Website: macys
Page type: receipt
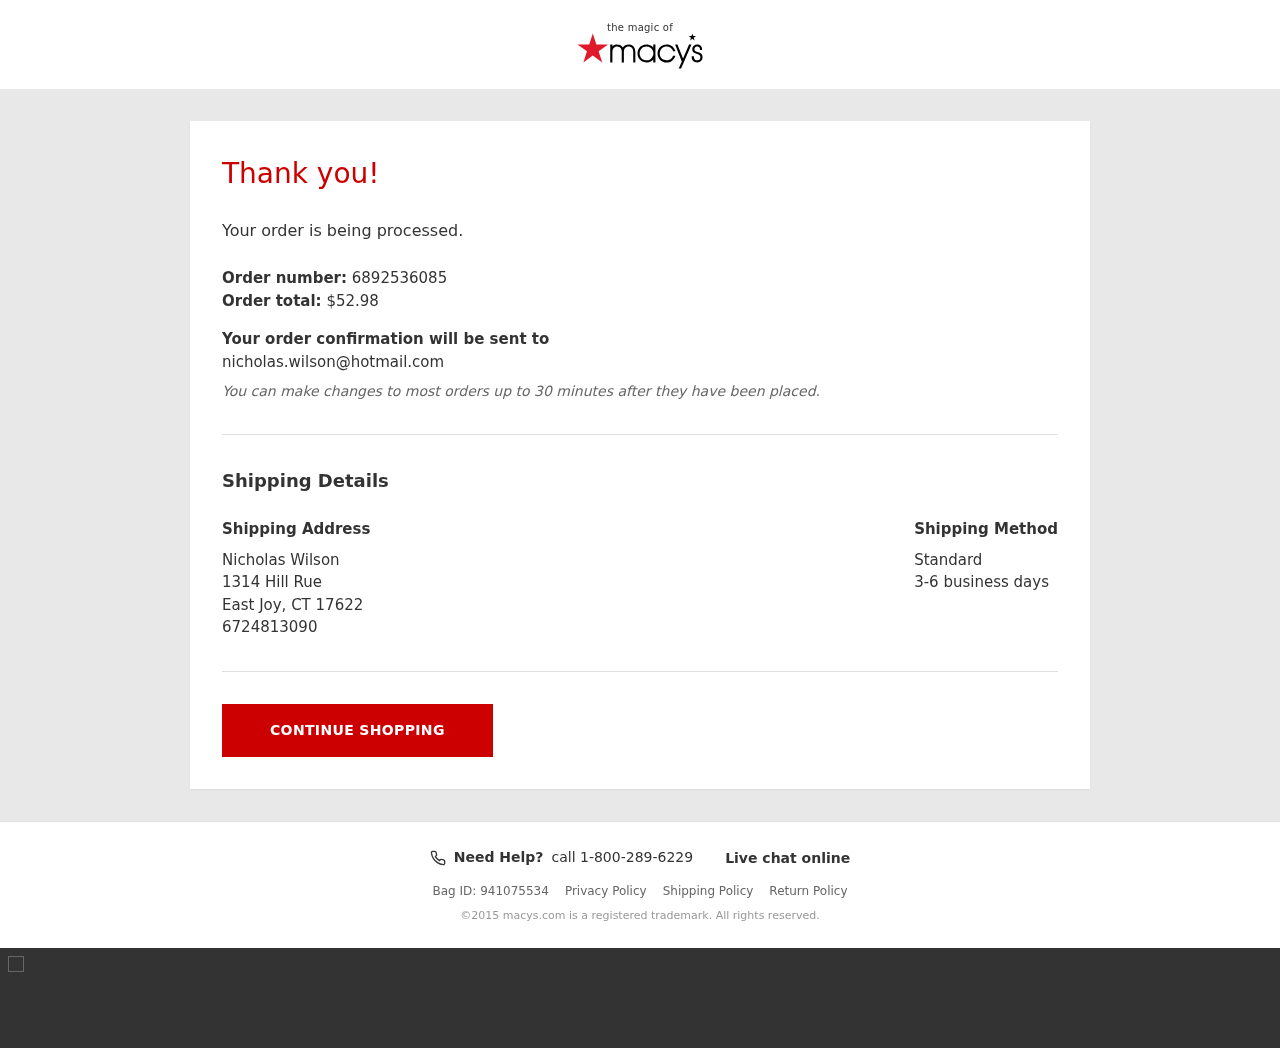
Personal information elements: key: PII_CITY_STATE_ZIP
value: East Joy, CT 17622
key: PII_EMAIL
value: nicholas.wilson@hotmail.com
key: PII_FULLNAME
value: Nicholas Wilson
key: PII_PHONE
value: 6724813090
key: PII_STREET
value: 1314 Hill Rue
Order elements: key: ORDER_ID
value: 6892536085
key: ORDER_TOTAL
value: $52.98